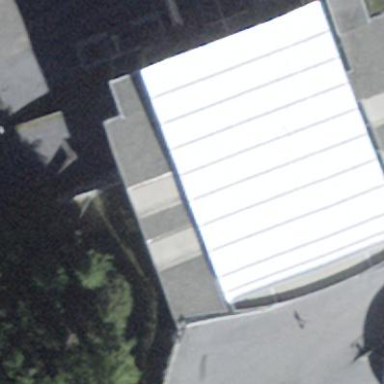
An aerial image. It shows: Transportation building that serves as aerialway station.